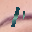
Label: 1